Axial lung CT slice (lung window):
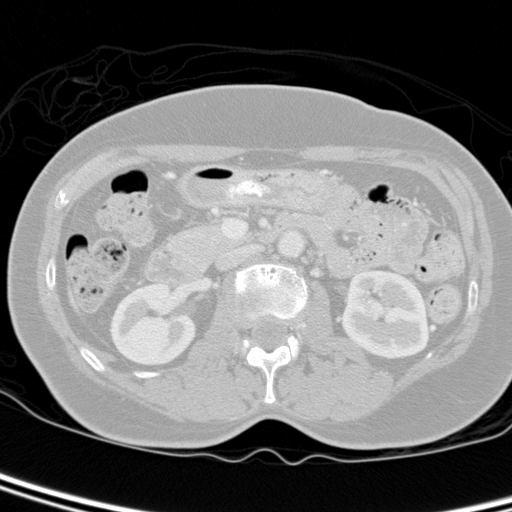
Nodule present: no